Field crop: maize
Growth stage: 2
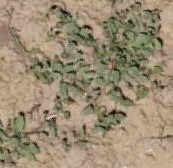
Species: convolvulus